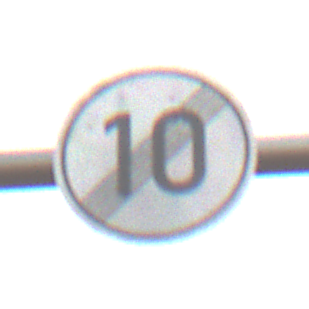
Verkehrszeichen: EndeGeschwindigkeit10
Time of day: Midday
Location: Outdoor (Nature)
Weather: PartlyCloudy
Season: NotSpecified
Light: Natural